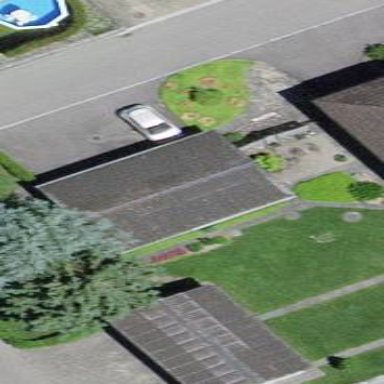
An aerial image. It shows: Garage.